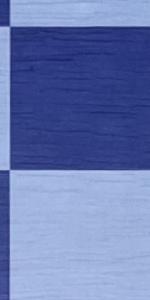
Label: Empty